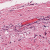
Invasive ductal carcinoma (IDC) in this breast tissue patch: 0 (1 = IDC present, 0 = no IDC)